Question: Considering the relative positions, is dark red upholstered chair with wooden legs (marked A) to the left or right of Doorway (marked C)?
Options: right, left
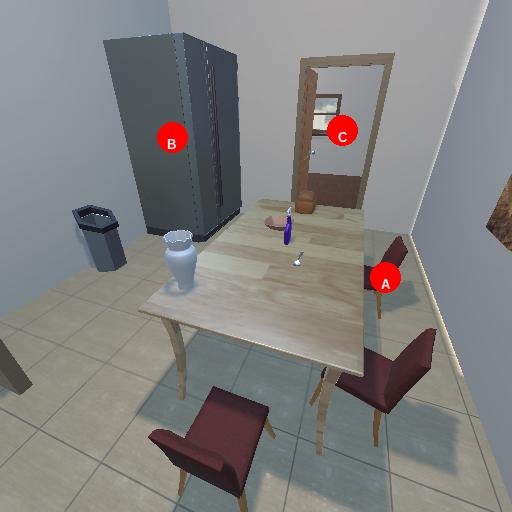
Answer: right